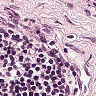
Metastatic tissue present: no